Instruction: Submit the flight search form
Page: home
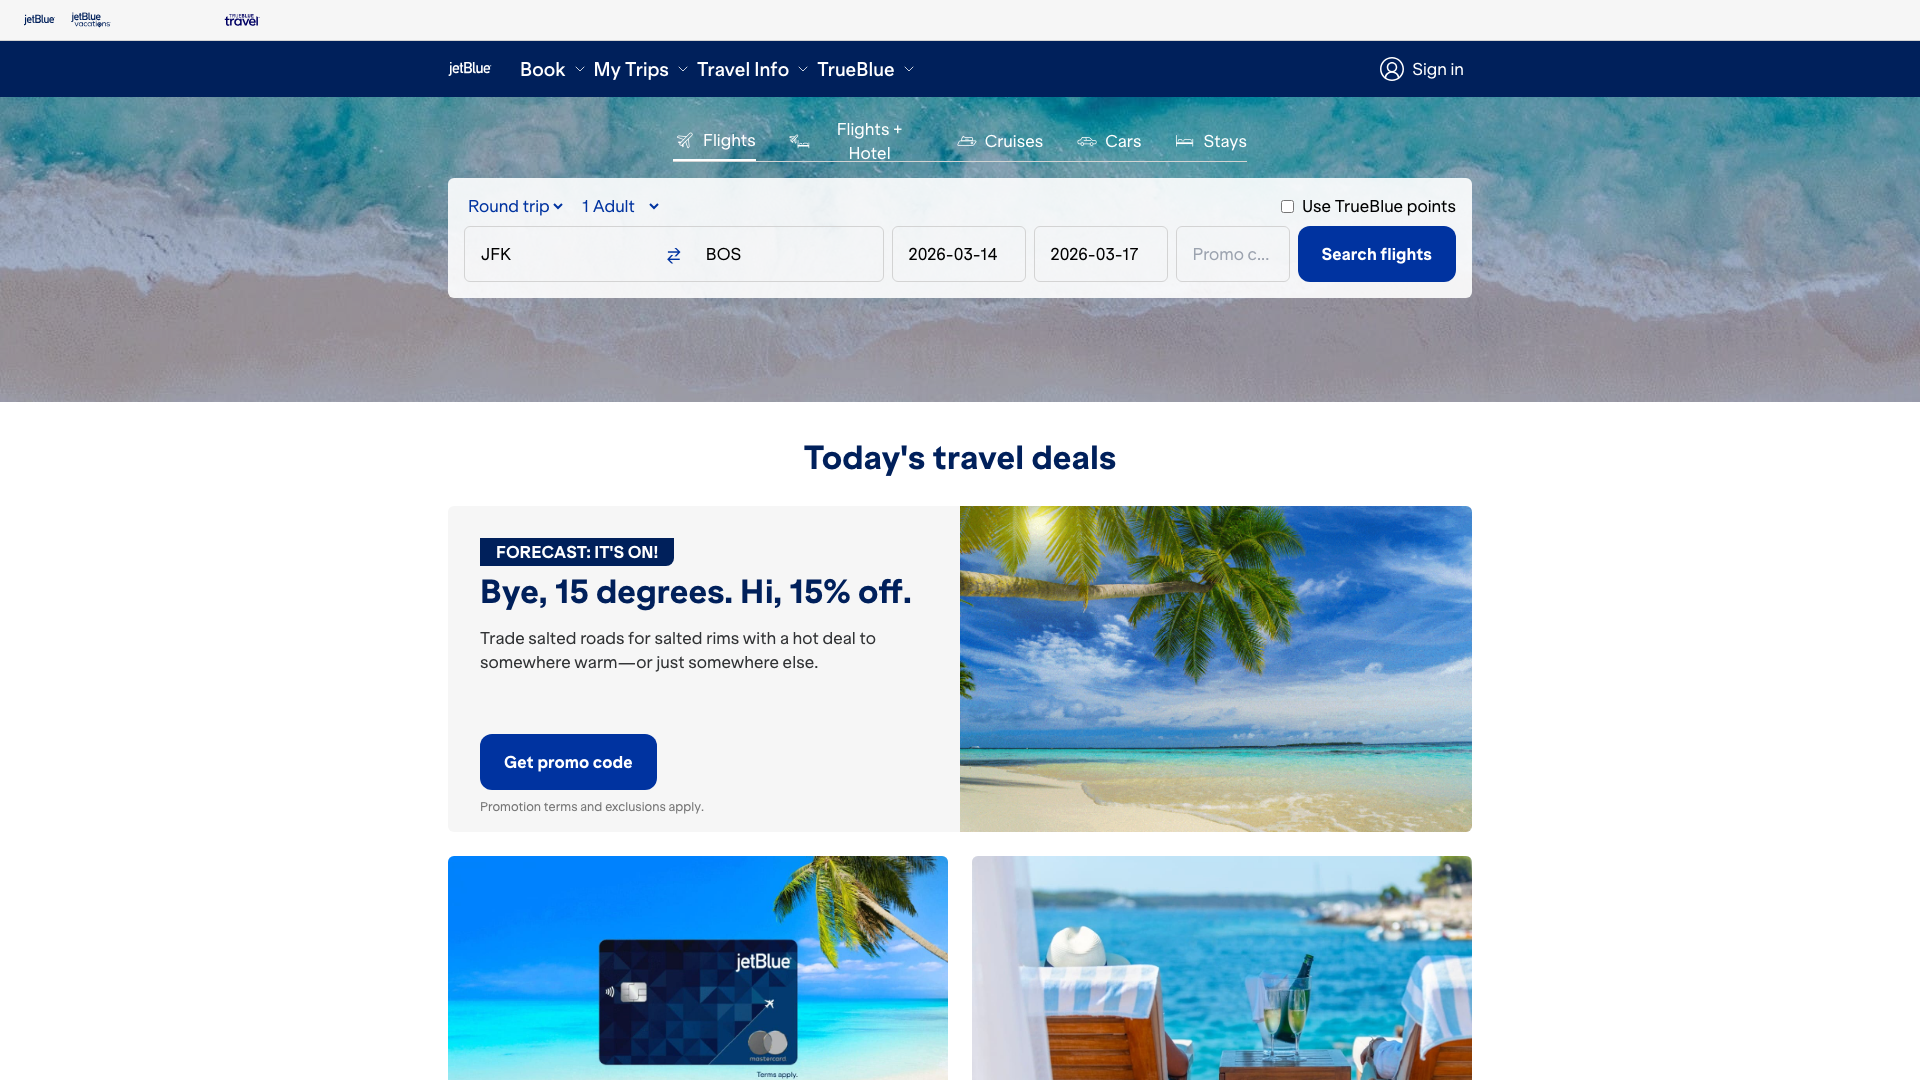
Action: click